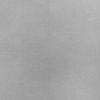
Label: dusty